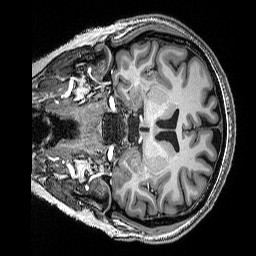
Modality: T1w
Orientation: coronal
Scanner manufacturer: siemens
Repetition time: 2.5 s
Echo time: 0.00341 s